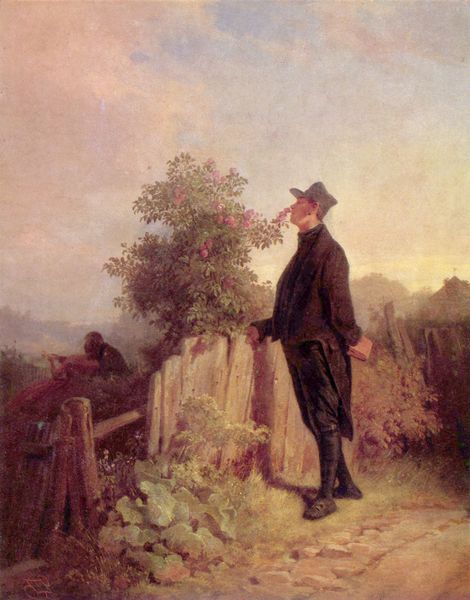
Titel: Keine Rose ohne Dornen
Künstler: Carl Spitzweg
Institution: Privatsammlung
Schlagwörter: baum, berg, blau, blätter, gemälde, himmel, laub, mann, wolken, aquarell, bäume, grün, landschaft, abend, blume, blumen, braun, frau, grau, hintergrund, holz, hut, kleid, licht, männer, nase, ohr, pastell, profil, schwarz, strasse, szene, weiss, ausblick, blüte, blüten, haus, rose, rosen, weg, zaun, malerei, anzug, jacke, mütze, stein, steine, öl, dämmerung, hügel, natur, sonnenaufgang, strauch, busch, büsche, pfad, sonne, sträucher, land, mantel, paar, pflanzen, rokoko, rosa, voyeur, genre, früchte, sommer, kuss, liebe, umarmung, schuhe, mauer, sonnenuntergang, latten, lattenzaun, holzzaun, romantik, beobachter, luft, frack, dichter, pastellfarben, bretter, warten, gehrock, abendrot, gewächs, abendstimmung, schnalle, pärchen, carl spitzweg, spitzweg, buch, spaziergang, wandern, brett, karrikatur, uniform, soldat, staub, stiefel, rosig, jagd, biedermeier, liebespaar, romatisch, duft, kaputt, jüngling, student, gewehr, romantisch, wanderer, riechen, geruch, schwart, rosenstrauch, versteck, leser, wegrand, spaziergänger, carl, schirmmütze, kräuter, wachen, latte, rosenstock, pastorale, schwrz, spanner, geweher, lauschen, schnuppern, wildrose, romantiker, abgebrochen, apotheker, kontapost, rosenbusch, car, rekord, rosenzüchter, schauender, bütze, mann mit mütze holzzaun baum